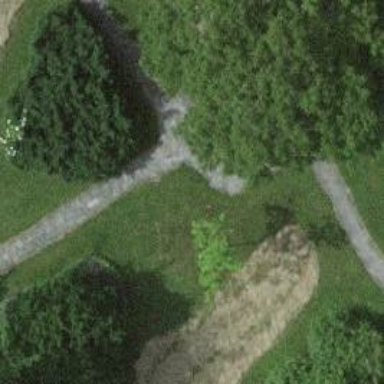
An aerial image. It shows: Footway made of stone plates.